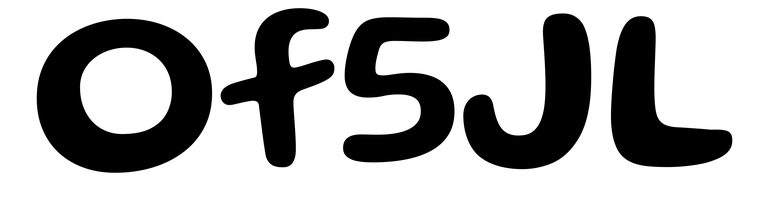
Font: Gluten_Medium